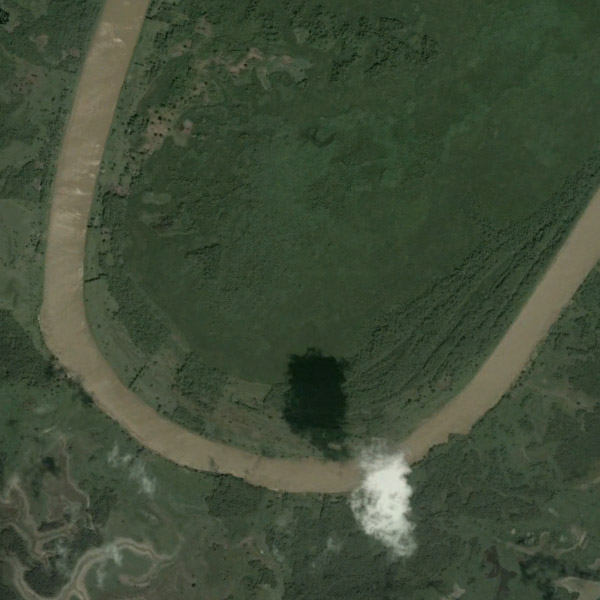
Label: River